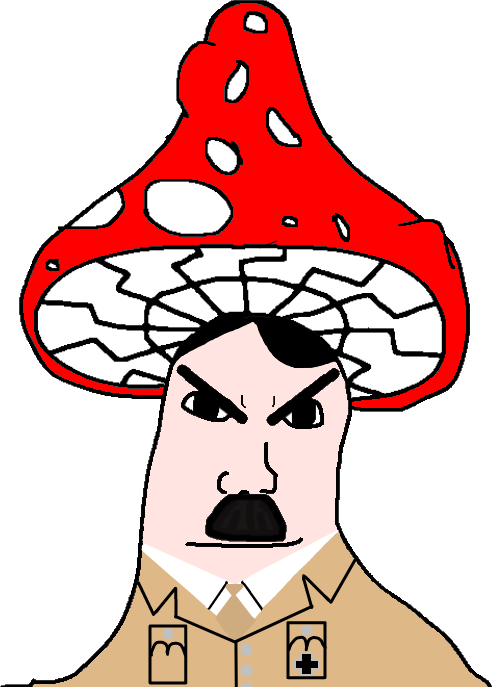
Label: 5_Shroomjak